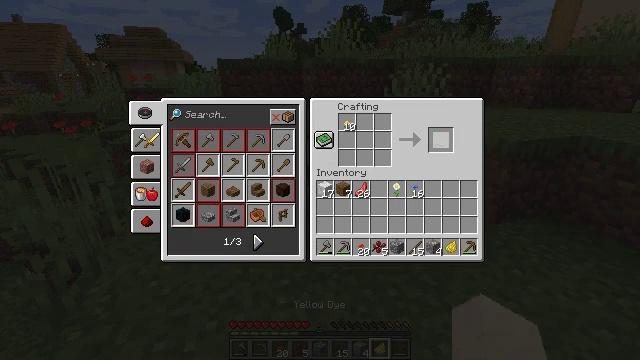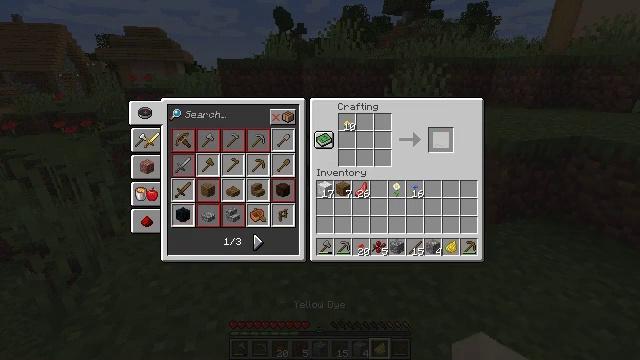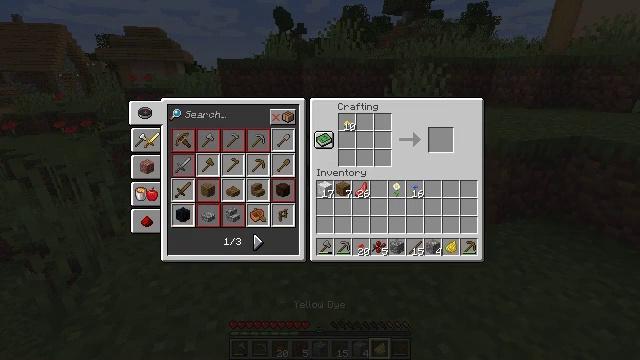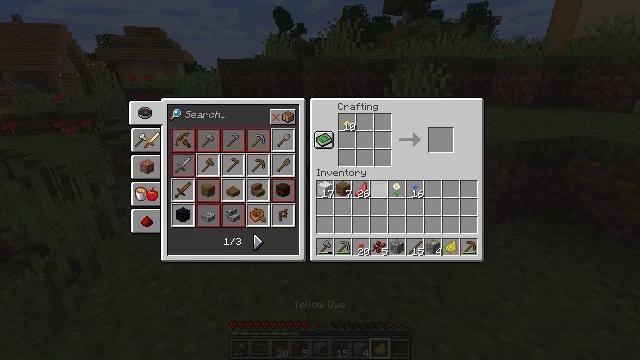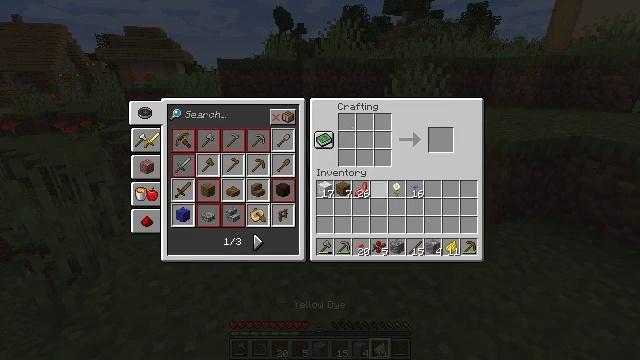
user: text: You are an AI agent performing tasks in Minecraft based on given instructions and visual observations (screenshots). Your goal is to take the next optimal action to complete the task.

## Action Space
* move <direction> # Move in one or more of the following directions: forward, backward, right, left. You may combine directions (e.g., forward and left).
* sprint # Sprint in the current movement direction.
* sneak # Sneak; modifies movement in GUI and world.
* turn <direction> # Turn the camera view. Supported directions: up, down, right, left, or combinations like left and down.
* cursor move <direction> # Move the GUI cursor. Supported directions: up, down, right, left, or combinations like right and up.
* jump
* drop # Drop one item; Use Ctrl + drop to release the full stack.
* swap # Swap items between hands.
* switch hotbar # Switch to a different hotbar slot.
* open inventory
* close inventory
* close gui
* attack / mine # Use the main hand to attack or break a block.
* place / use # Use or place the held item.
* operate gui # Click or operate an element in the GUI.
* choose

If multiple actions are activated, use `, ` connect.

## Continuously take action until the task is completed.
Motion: motion action
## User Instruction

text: Use the crafting grid to make yellow dye.
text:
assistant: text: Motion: sneak, operate gui
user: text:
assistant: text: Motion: sneak, cursor move left and down
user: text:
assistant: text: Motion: sneak, cursor move left and down
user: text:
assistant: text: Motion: sneak
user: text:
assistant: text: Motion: sneak